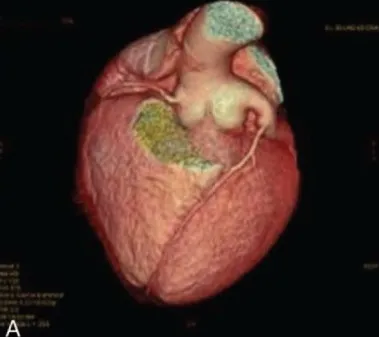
Sixty-four-slice coronary computed tomographic angiography images of the LCX 10 days after admission. A and B, Three-dimensional computed tomography reconstruction showing coronary artery ectasia involving the LM and LCX.
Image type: radiology (ct)